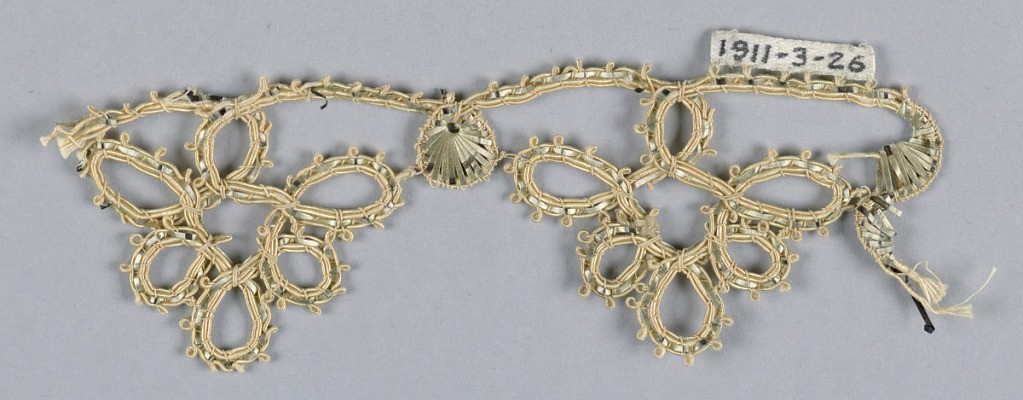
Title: Upholstery trimming
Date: ca. 1902
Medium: Meduim: silk, copper strips Technique: woven
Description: Trimming of gray and white silk cord and flat copper strips twisted into an ornamental design of loops.